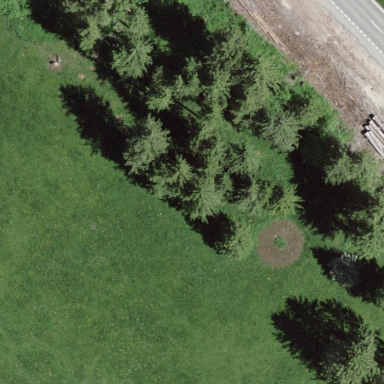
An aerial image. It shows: Evergreen forest with needle-leaved trees.